You are looking at the unprocessed time series of a bearing vibration snapshot. Based on the visible evidence, which condition applies: normal, inner_race, outer_race, ball?
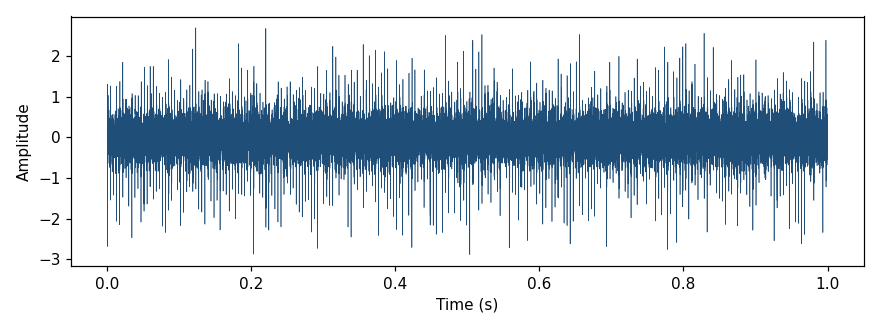
Answer: outer_race